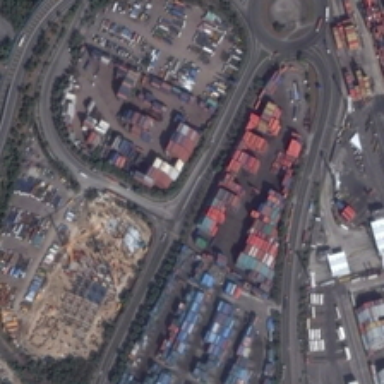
Many buildings and some green trees are in an industrial area .